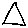
Label: triangle